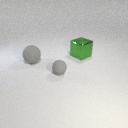
small gray rubber sphere in front of large gray rubber sphere